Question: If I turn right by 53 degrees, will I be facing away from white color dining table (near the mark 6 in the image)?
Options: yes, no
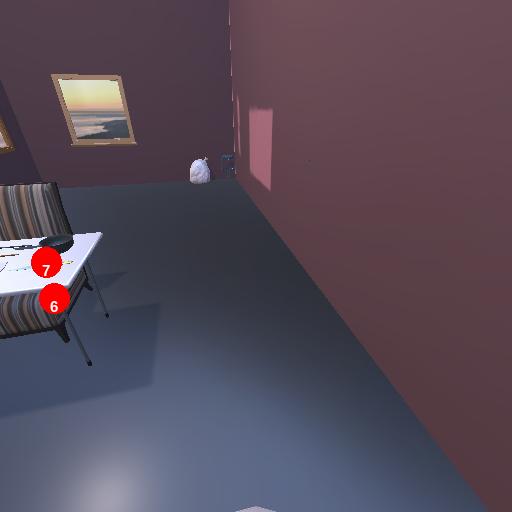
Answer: yes